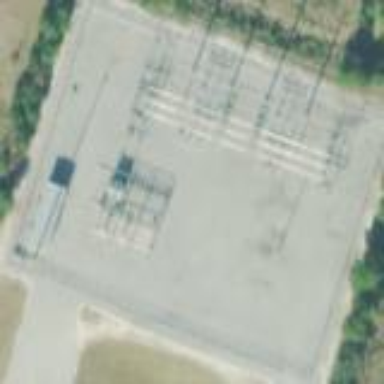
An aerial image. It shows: Distribution power substation secured by fence.